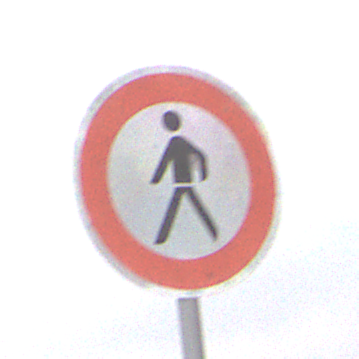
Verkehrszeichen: VerbotFussgaenger
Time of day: Midday
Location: Outdoor (RoadRail)
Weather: Overcast
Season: NotSpecified
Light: Natural